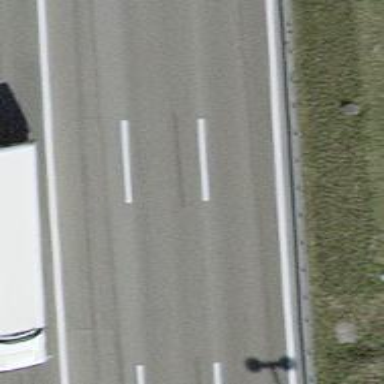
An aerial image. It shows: Asphalt motorway.